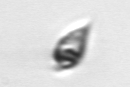
Label: Oxytoxum